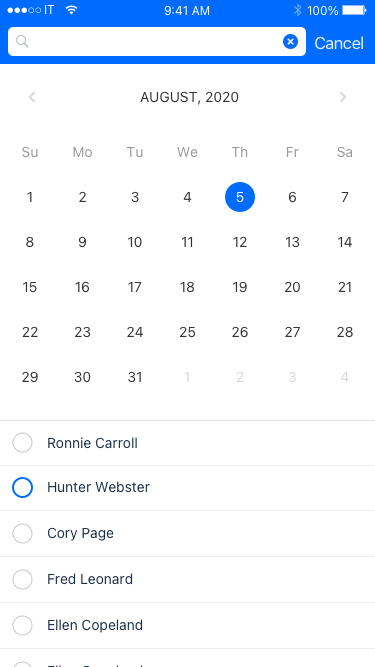
Text in this UI design:
Ellen Copeland
Ellen Copeland
Fred Leonard
Cory Page
Hunter Webster
Ronnie Carroll
Su
1
8
15
22
29
Mo
2
9
16
23
30
Tu
3
10
17
24
31
We
4
11
18
25
1
Th
5
12
19
26
2
Fr
6
13
20
27
3
Sa
7
14
21
28
4
AUGUST, 2020
Cancel
100%
9:41 AM
IT